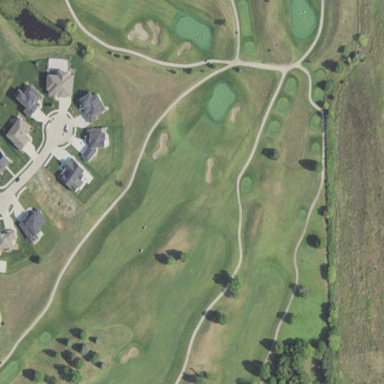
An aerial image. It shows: Golf fairway surrounded by grass.